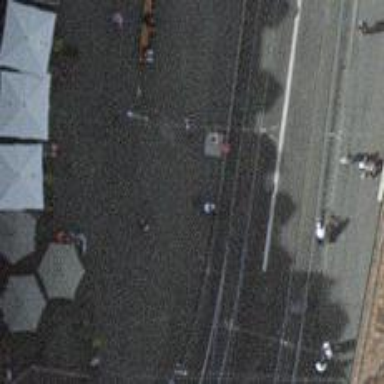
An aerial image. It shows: Tram stop with public transport stop position for trams.